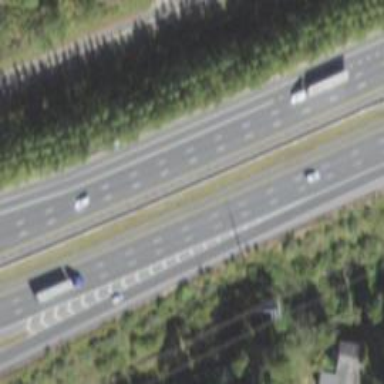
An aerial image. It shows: Motorway junction.